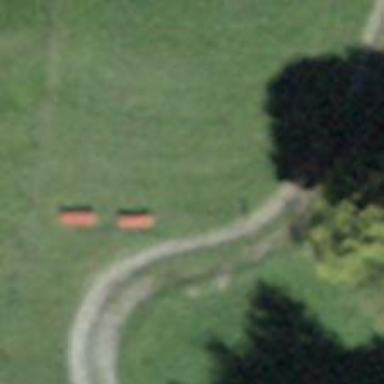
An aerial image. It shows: Bench for seating.